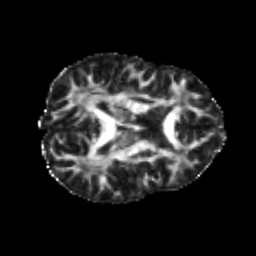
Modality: FA
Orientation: axial
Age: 24
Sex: male
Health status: healthy
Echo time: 0.074 s